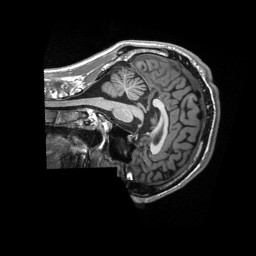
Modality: T1w
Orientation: sagittal
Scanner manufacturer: siemens
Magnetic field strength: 3 T
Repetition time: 2.3 s
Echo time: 0.00232 s